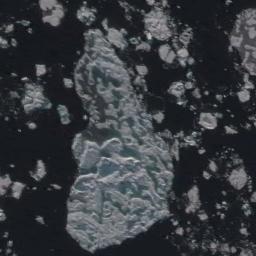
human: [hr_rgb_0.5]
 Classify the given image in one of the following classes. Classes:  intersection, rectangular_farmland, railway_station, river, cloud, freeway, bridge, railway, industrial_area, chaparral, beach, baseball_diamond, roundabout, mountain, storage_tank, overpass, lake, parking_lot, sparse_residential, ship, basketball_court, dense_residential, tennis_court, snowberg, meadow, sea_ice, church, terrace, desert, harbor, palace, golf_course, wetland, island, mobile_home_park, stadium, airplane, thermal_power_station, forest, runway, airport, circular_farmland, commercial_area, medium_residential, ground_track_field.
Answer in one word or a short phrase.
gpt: sea_ice